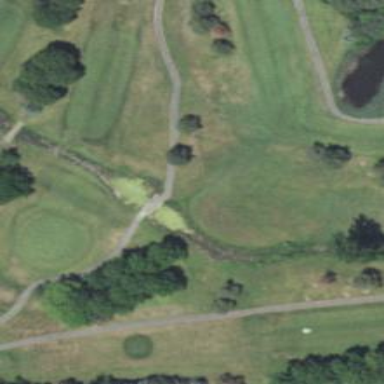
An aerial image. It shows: Service road on bridge for golf carts.